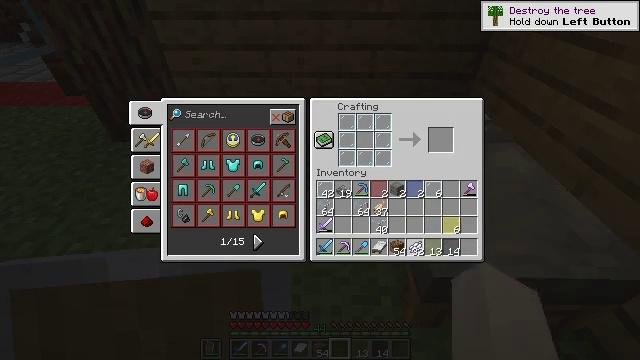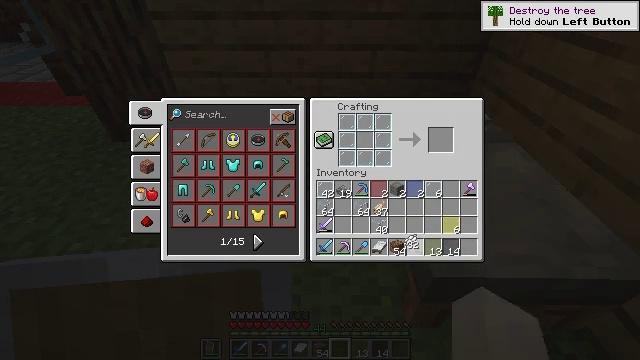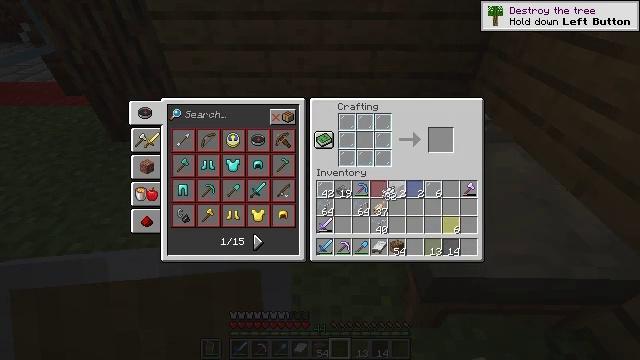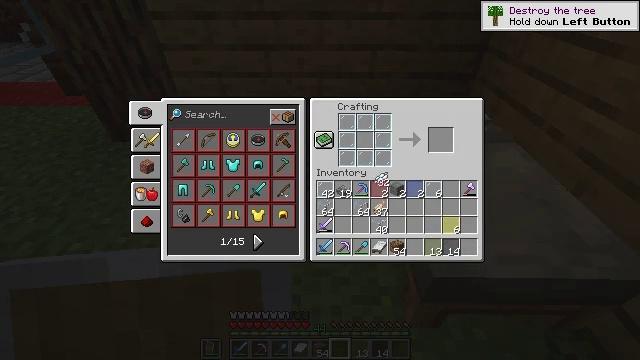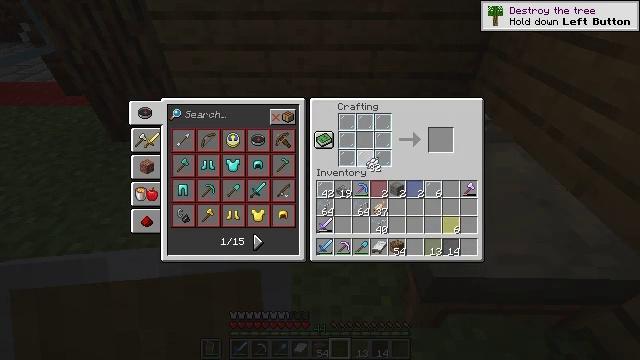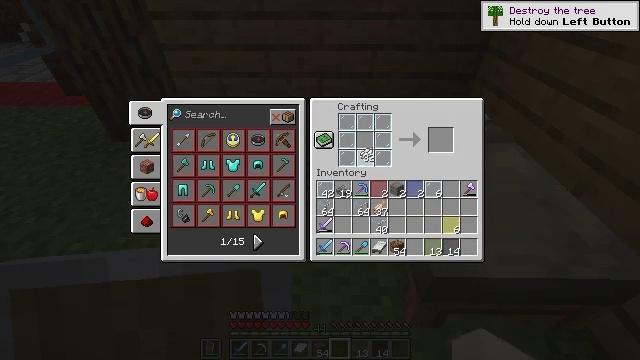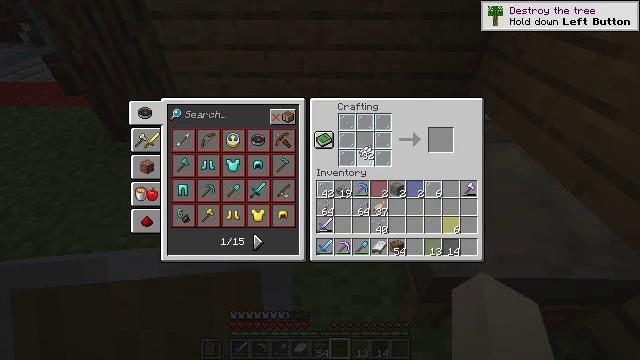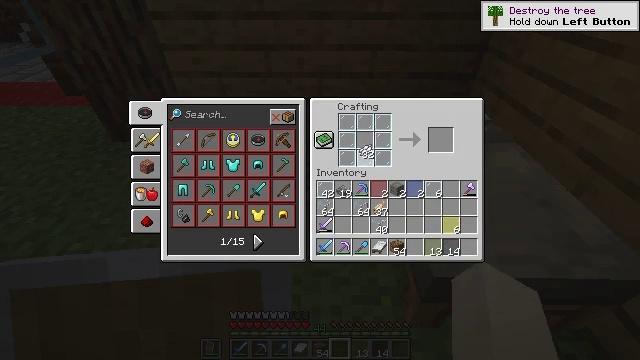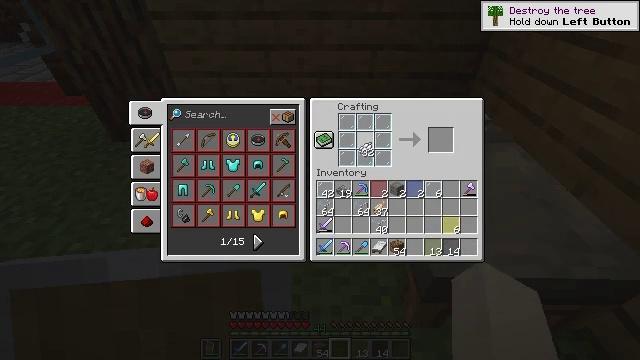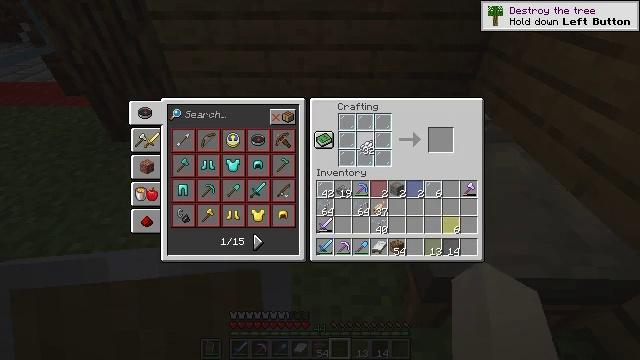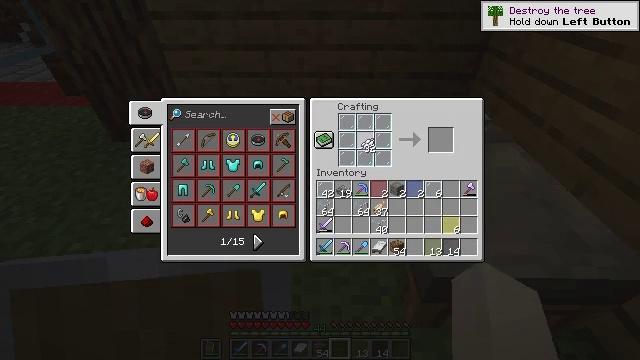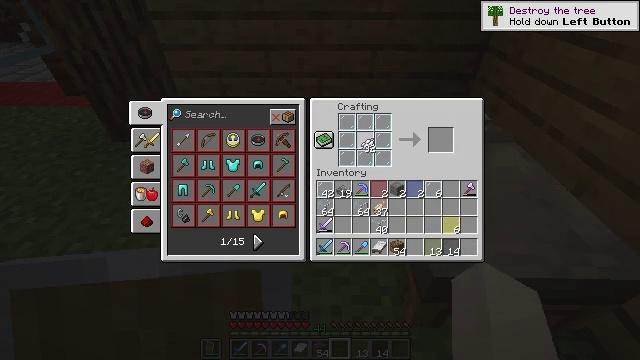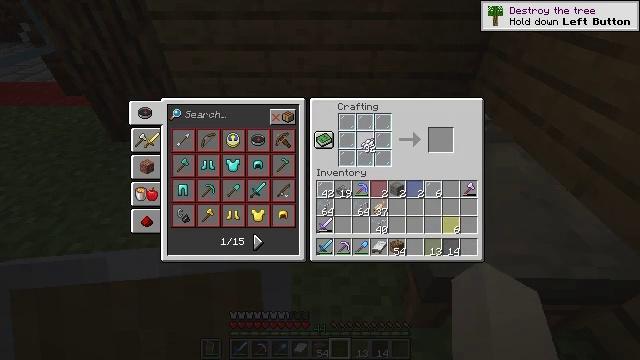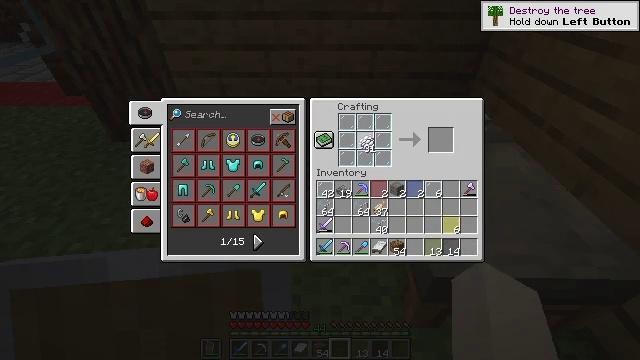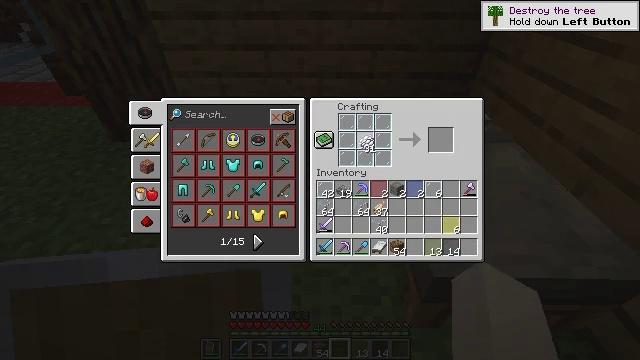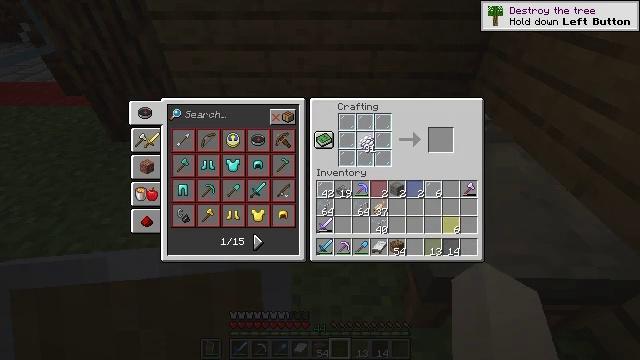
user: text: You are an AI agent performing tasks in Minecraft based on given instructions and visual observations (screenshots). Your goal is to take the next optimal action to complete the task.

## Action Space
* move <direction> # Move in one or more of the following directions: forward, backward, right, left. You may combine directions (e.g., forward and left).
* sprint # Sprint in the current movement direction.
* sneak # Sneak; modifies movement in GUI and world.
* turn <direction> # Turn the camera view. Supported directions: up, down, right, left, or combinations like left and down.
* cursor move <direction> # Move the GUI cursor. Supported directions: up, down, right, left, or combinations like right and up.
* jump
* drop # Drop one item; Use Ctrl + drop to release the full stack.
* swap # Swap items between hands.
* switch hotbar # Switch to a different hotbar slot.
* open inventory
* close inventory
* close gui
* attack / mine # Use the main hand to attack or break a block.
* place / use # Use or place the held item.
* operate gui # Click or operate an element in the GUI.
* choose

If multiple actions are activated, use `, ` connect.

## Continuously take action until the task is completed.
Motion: motion action
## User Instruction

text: Use white stained glass to craft white stained glass pane.
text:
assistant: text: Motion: cursor move up, operate gui
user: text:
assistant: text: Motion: cursor move left and up
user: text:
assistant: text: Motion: cursor move left and up
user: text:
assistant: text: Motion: cursor move left and up
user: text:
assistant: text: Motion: cursor move up
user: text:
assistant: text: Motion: no_op
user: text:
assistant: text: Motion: no_op
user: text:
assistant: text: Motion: no_op
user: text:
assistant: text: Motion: no_op
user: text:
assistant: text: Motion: no_op
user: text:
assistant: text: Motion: choose
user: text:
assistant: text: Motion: choose
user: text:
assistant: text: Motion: no_op
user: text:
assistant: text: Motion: no_op
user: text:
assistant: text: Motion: no_op
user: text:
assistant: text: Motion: no_op
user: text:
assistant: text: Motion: no_op
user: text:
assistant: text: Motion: no_op
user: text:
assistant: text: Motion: no_op
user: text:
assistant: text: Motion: no_op
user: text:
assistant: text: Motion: no_op
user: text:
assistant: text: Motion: choose
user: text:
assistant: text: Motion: choose
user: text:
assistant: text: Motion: no_op
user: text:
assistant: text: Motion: no_op
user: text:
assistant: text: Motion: cursor move right and down
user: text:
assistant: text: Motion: cursor move right and down
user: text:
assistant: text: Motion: cursor move right and down
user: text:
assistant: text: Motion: no_op
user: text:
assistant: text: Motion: no_op